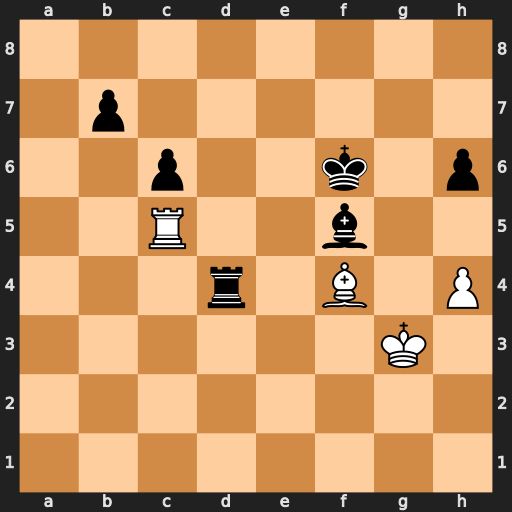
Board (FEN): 8/1p6/2p2k1p/2R2b2/3r1B1P/6K1/8/8
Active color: w
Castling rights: -
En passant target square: -
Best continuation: Be5+ Kf7 Bxd4